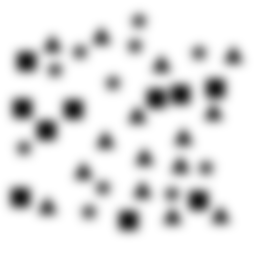
Squares: 10
Triangles: 15
Stars: 11
Total shapes: 36